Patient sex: M
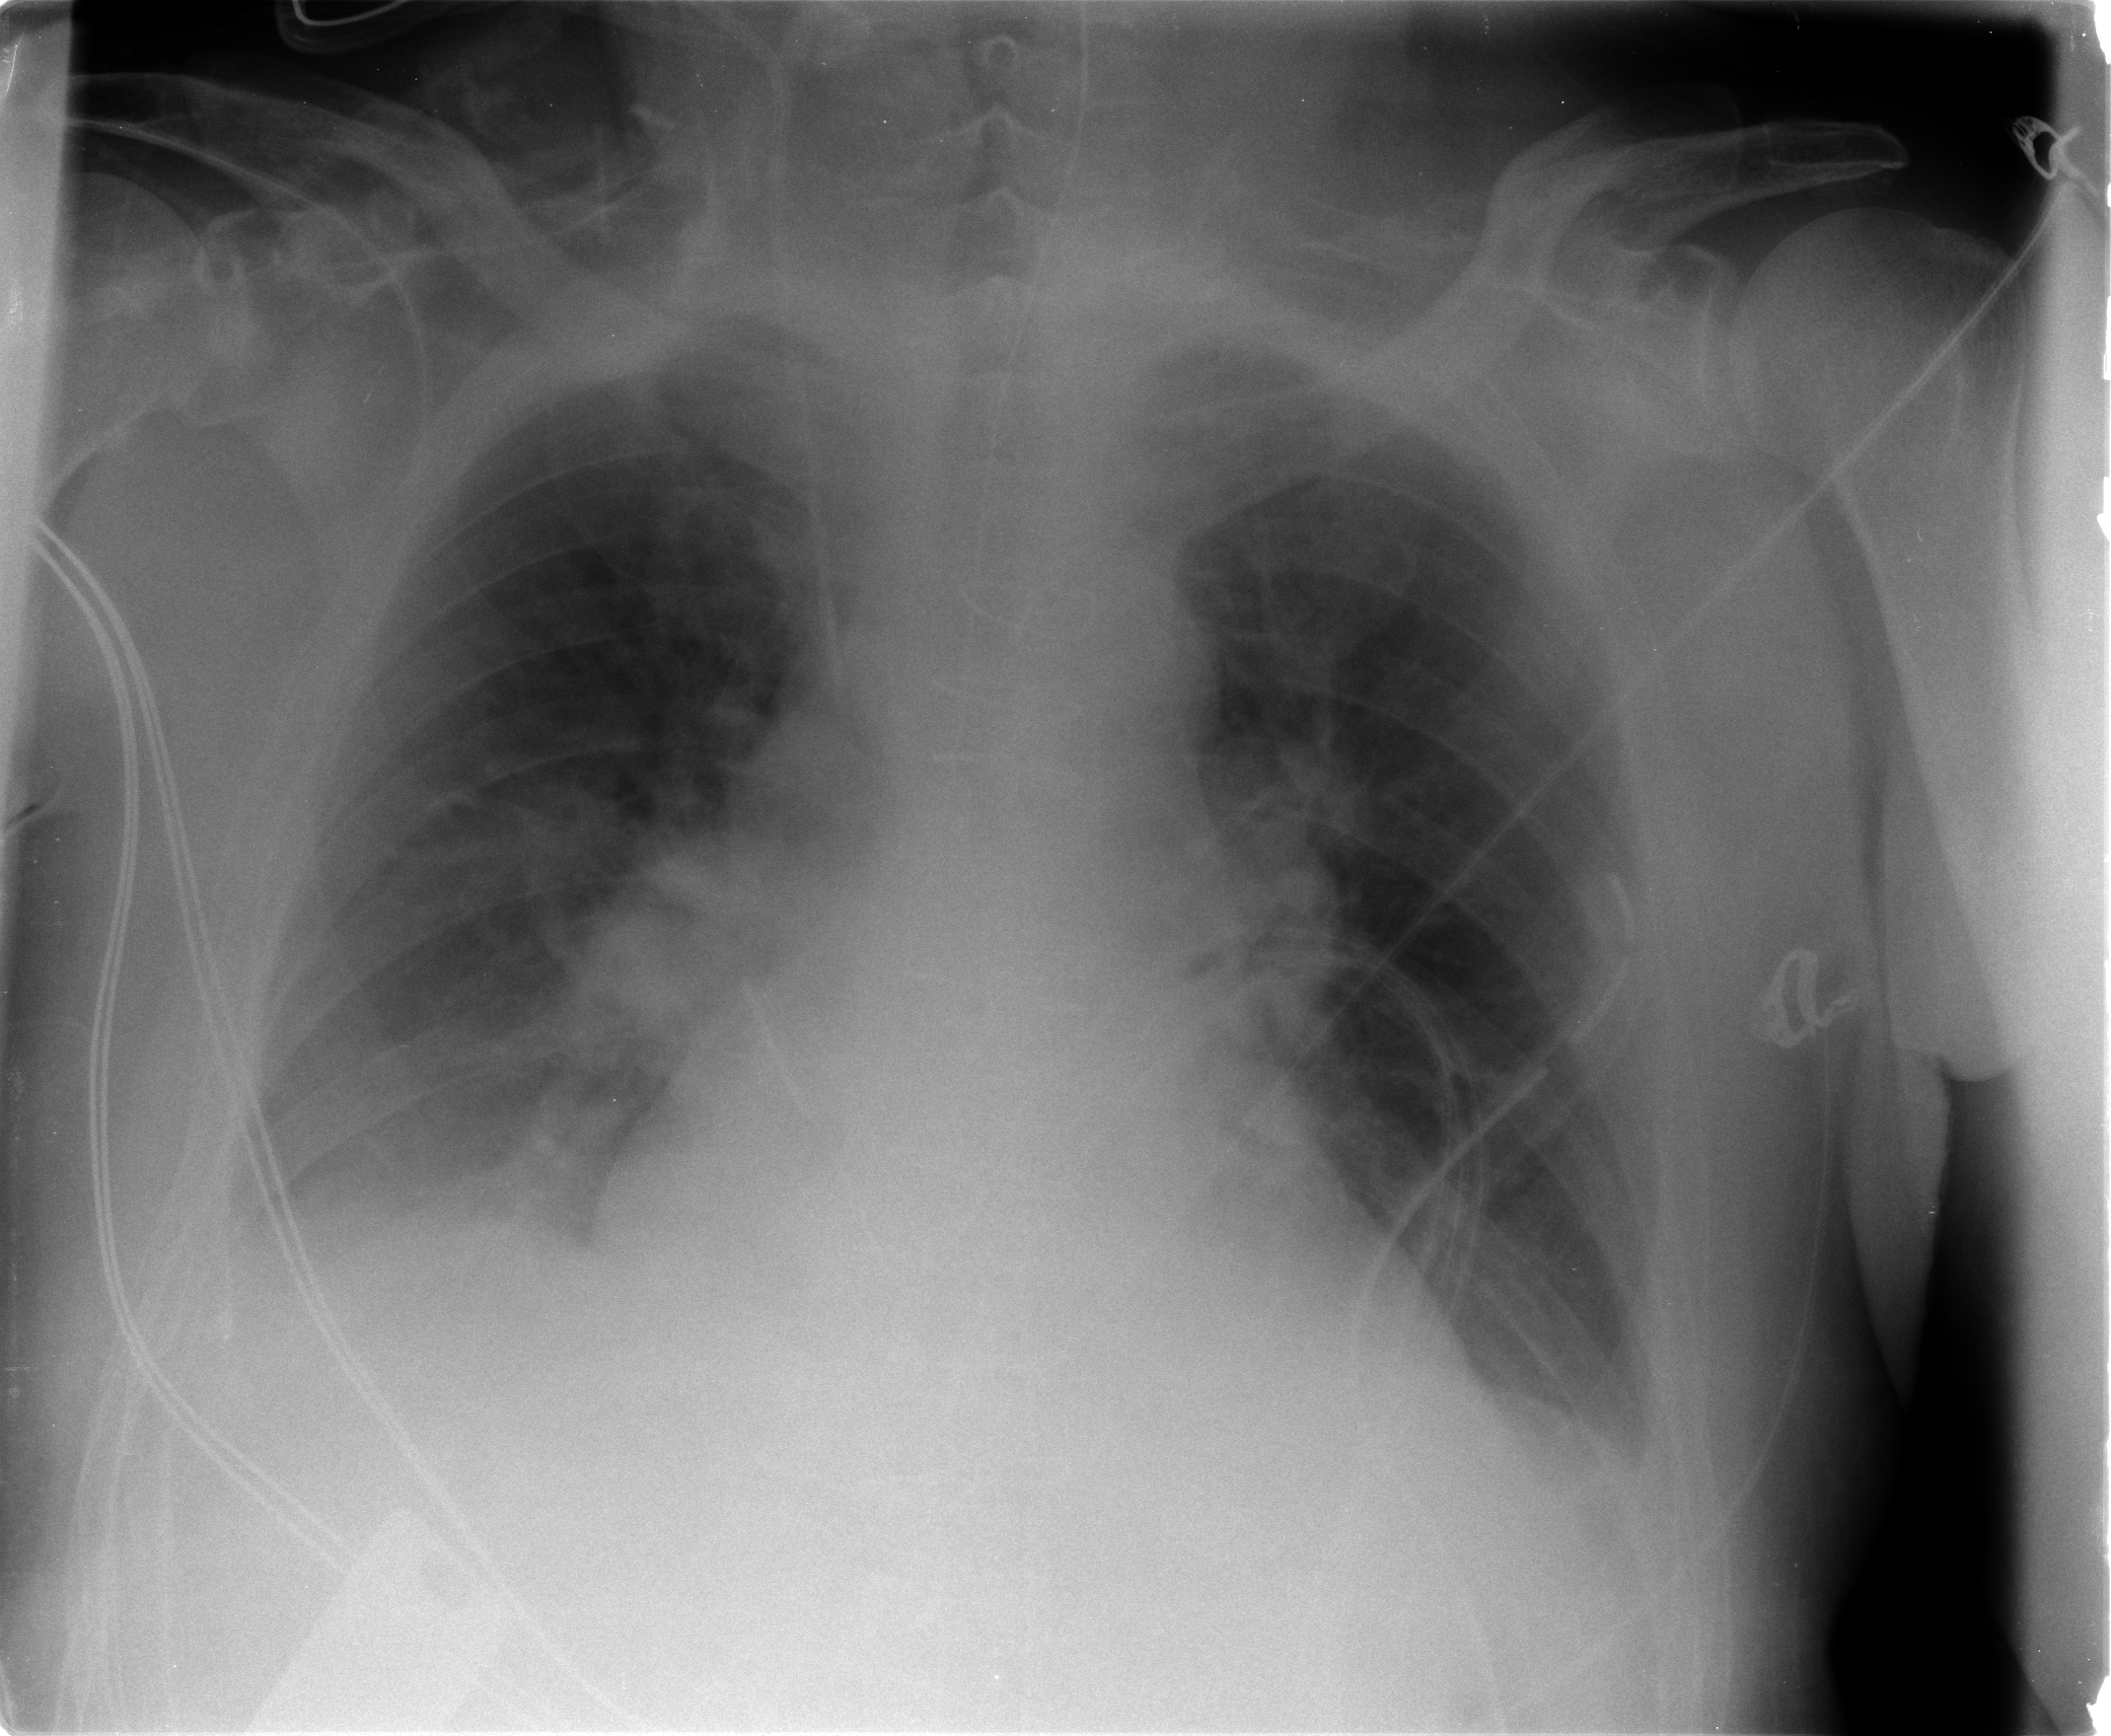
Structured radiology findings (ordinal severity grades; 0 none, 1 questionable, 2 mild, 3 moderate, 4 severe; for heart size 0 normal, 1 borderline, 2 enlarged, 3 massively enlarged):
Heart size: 2
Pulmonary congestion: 2
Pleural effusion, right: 2
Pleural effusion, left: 1
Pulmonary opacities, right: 0
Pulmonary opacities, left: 1
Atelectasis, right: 2
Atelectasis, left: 2